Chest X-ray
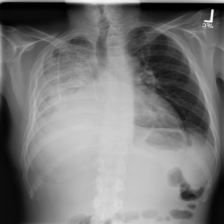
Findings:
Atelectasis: negative
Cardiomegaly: negative
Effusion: negative
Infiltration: negative
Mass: negative
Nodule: negative
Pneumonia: negative
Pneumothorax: negative
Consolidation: positive
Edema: negative
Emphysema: negative
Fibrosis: negative
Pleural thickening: negative
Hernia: negative